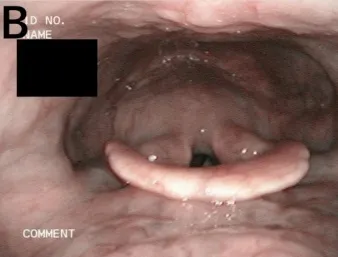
(B) Postoperative video-endoscopic evaluation showing absence of saliva residue and a decrease in vallecula residue due to a shortened distance between the epiglottis and the base of the tongue, as well as a narrowing of the space of the vallecula.
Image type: endoscopy (airway_endoscopy)